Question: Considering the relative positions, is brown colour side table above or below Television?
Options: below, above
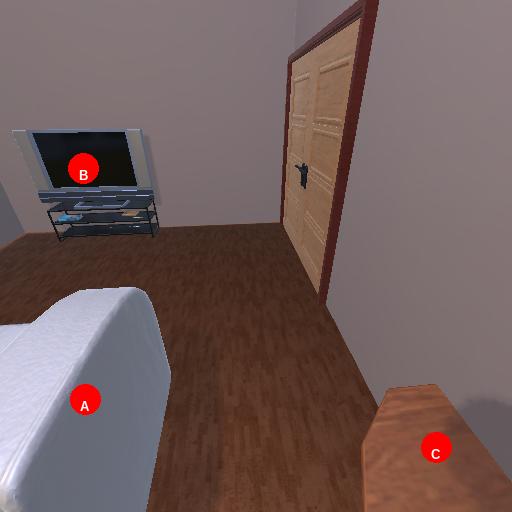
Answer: below